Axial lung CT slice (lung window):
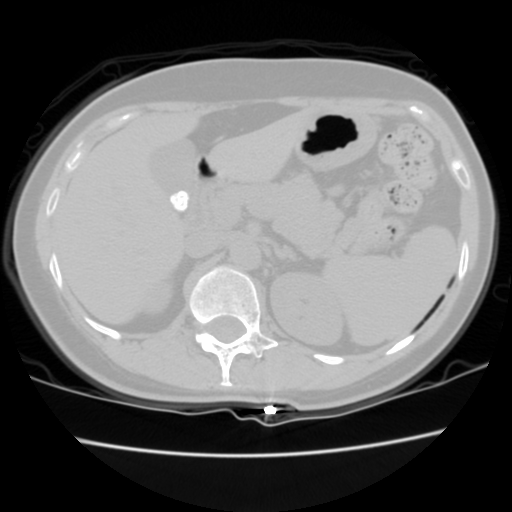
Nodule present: no